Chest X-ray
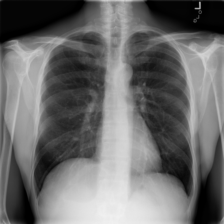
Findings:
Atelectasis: negative
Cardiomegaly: negative
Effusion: negative
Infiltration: negative
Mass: negative
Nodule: negative
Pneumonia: negative
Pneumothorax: negative
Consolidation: negative
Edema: negative
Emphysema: negative
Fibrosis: negative
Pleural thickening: negative
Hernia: negative